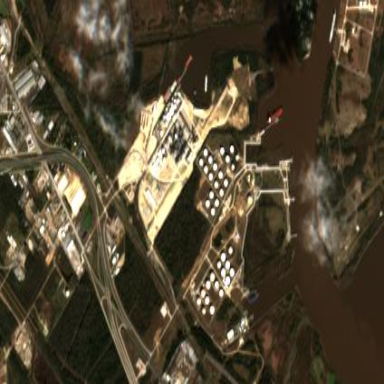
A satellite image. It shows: Industrial area designated as petroleum terminal.